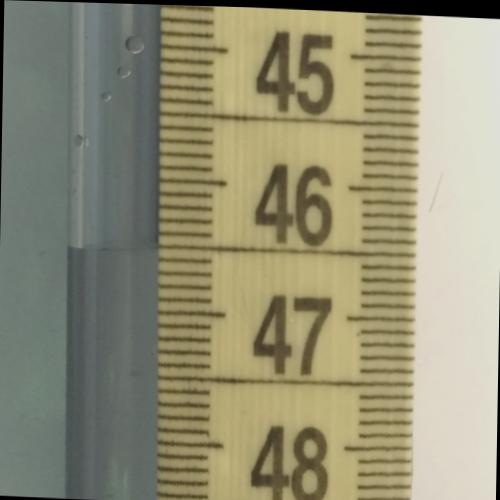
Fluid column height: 46.5 cm